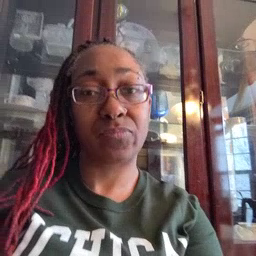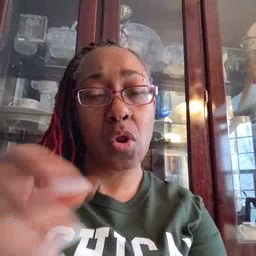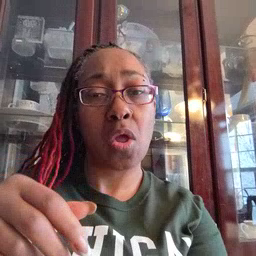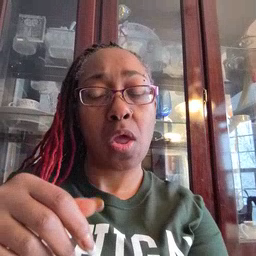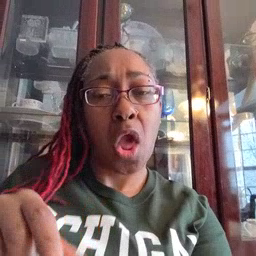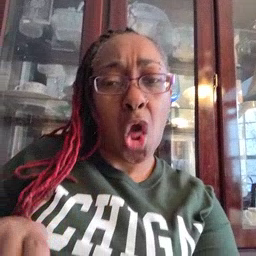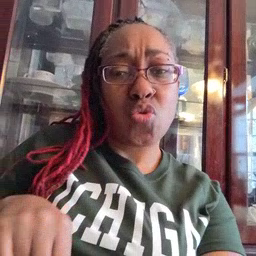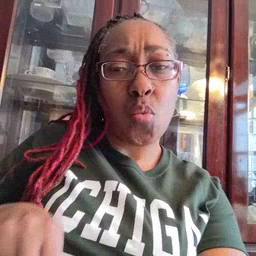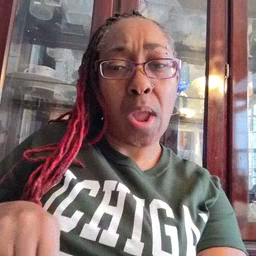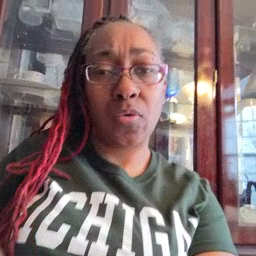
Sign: underwear